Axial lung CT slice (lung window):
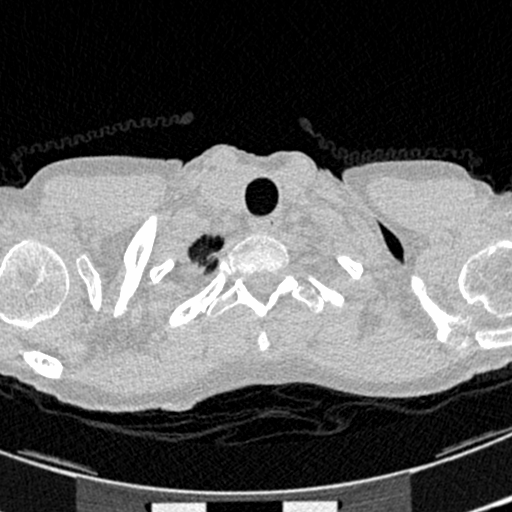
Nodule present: no